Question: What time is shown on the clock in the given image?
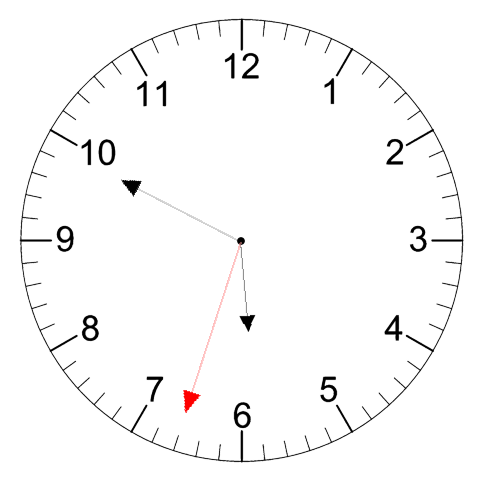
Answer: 05:49:33